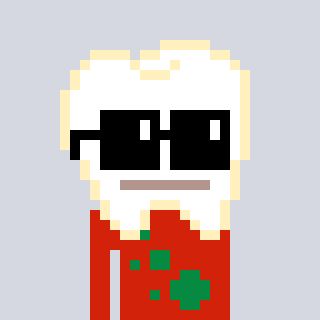
a pixel art character with square black sunglasses, a tooth-shaped head and a red-colored body on a cool background